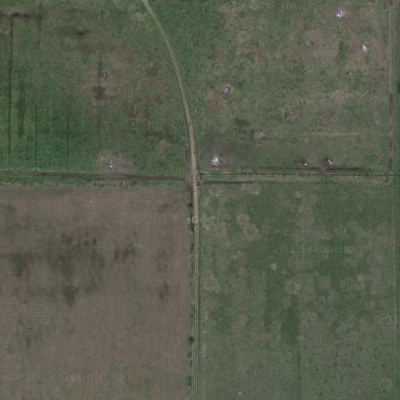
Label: Grass